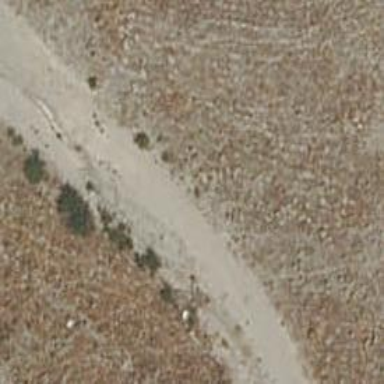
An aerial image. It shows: Dirt track road.